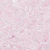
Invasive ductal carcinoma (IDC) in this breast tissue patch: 0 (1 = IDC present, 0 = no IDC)